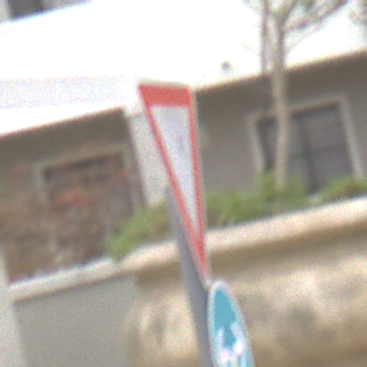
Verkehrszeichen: VorfahrtGewaehren
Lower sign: VorgeschriebeneFahrtrichtungRechtsOderLinks
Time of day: Midday
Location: Outdoor (Urban)
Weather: Overcast
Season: NotSpecified
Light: Natural